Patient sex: F
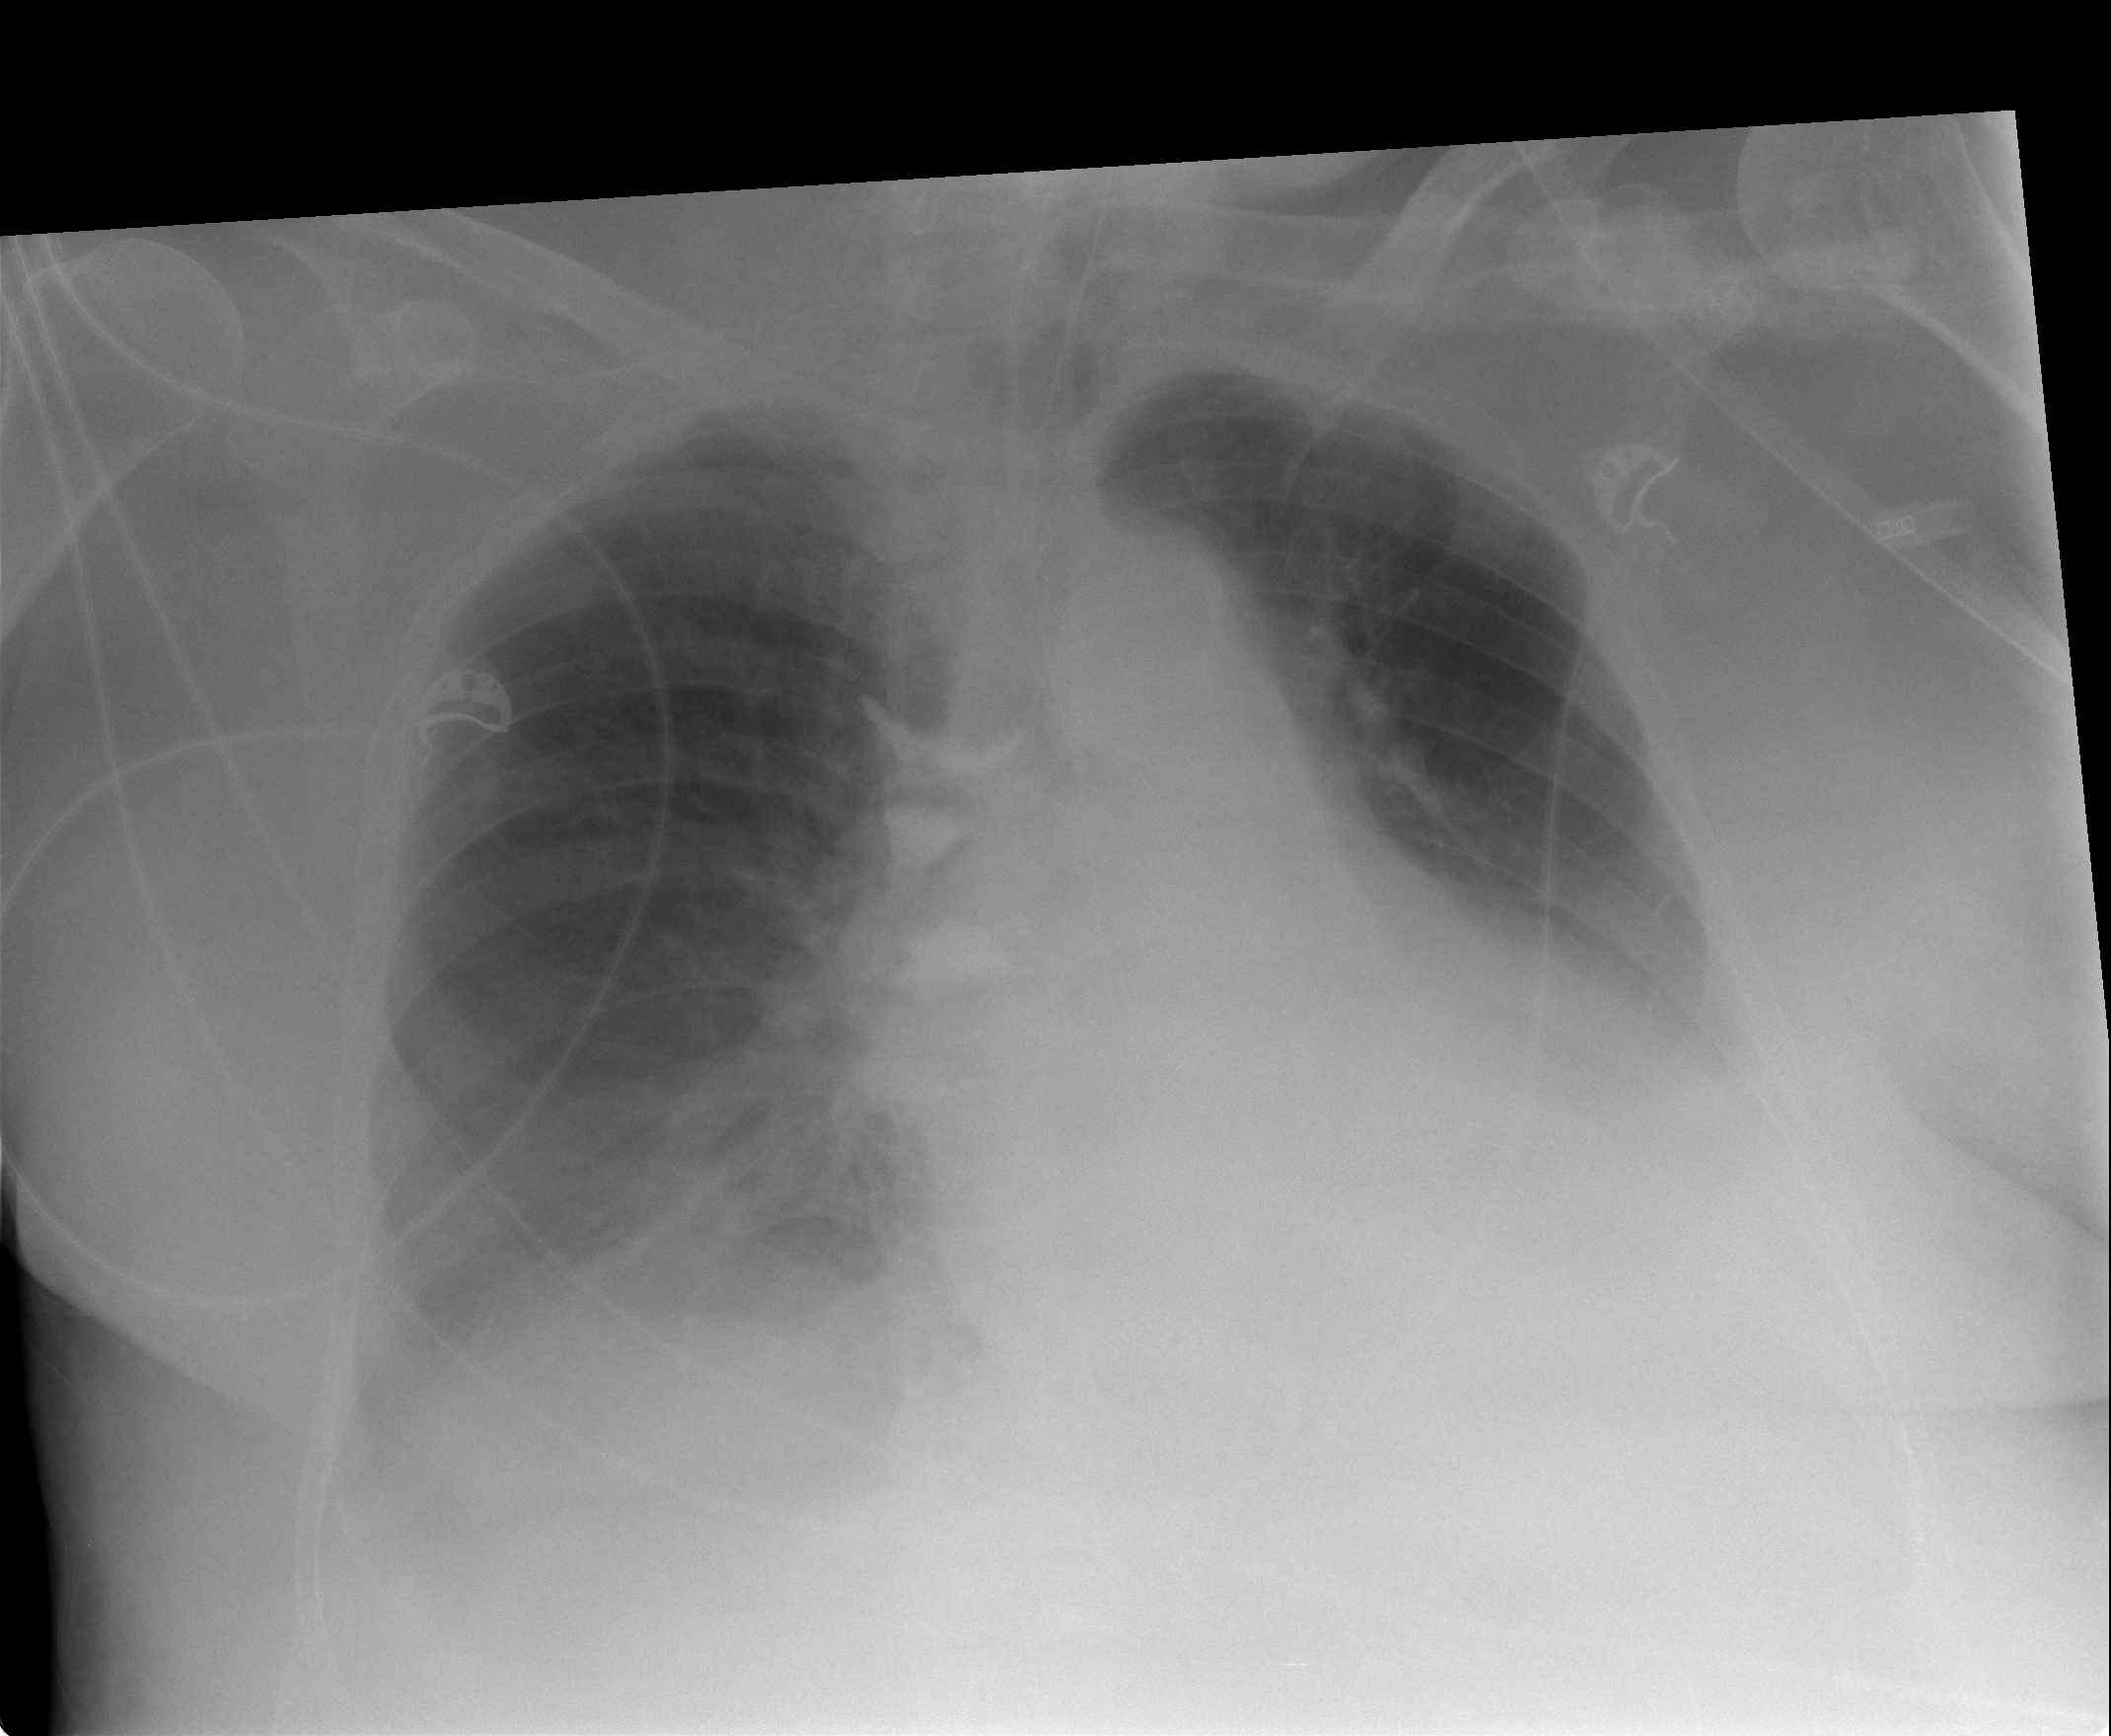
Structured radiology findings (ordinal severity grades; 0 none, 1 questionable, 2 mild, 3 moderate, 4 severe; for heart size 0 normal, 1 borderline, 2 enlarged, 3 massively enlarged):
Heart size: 2
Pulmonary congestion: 0
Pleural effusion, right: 1
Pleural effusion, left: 2
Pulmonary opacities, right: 0
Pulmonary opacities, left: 0
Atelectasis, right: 2
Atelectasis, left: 2